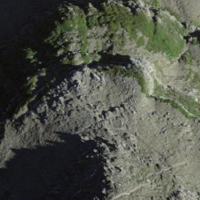
EUNIS habitat code: 48
Species observed at this site:
Micranthes stellaris
Veronica aphylla
Geum reptans